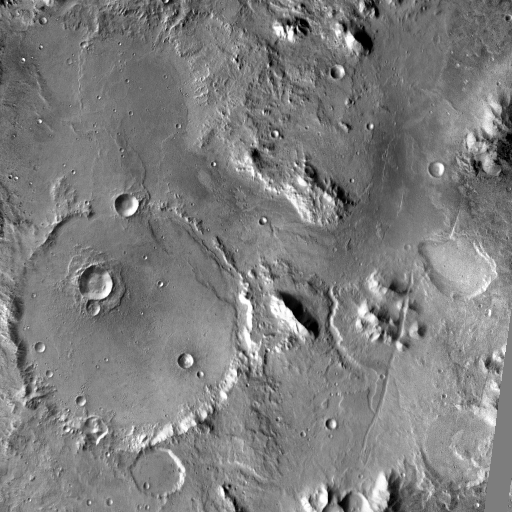
Crater classes present: Background, Other, Layered